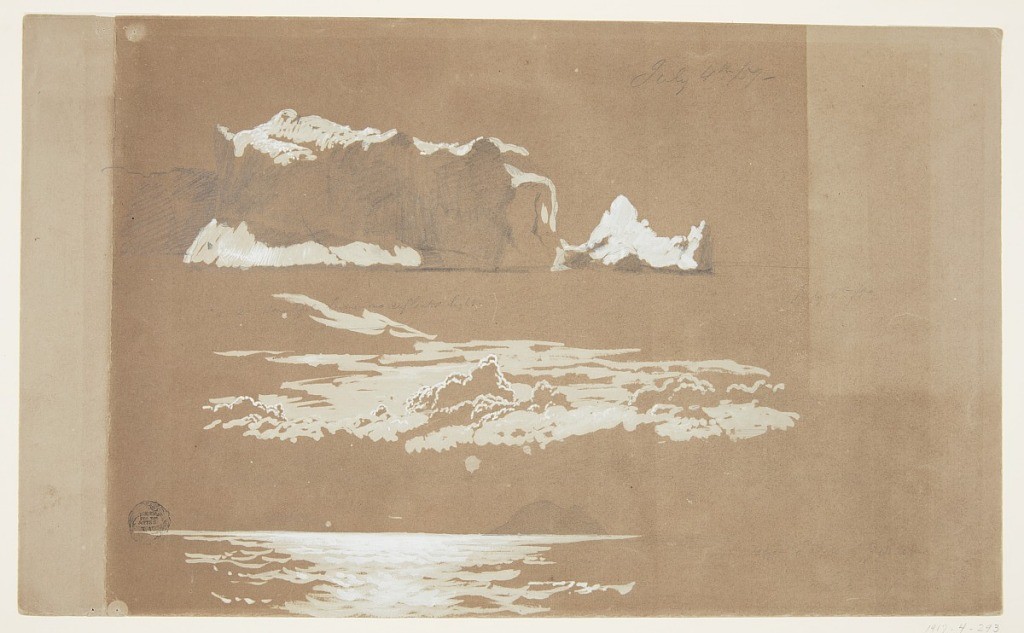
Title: Views near Cape St. John and Gull Island, Canada
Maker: Frederic Edwin Church, American, 1826–1900
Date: July 4, 1859
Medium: Graphite and white gouache on brown wove paper
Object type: Drawing
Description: Seascape sketches showing two views off the coasts of Cape St. John and Gull Island in Newfoundland and Labrador, Canada. In the upper portion, an immense iceberg with a craggy top and sheer, vertical edges is shown beside another smaller and more jagged iceberg at right. In the lower portion, billowing and brightly-illuminated cumulous clouds brilliantly fill the sky above above the steep and round Gull Island. Their light is luminously reflected on the rippling ocean water below.